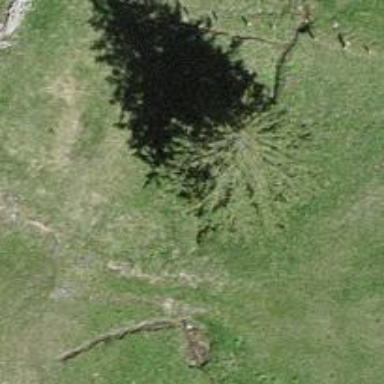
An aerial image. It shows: Single tag "natural: tree."